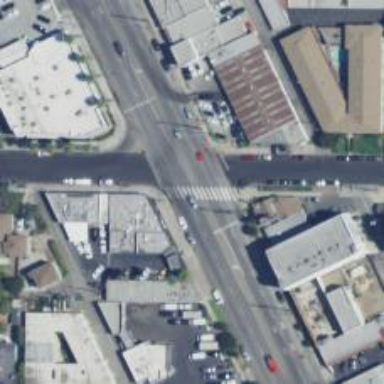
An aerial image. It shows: Marked road crossing.